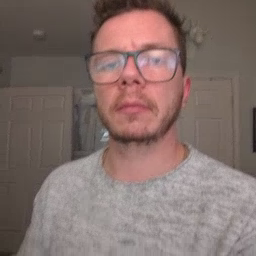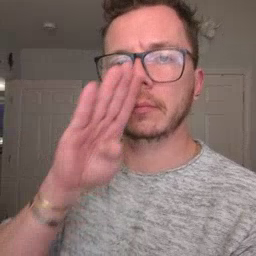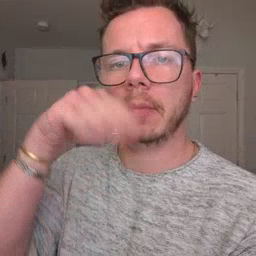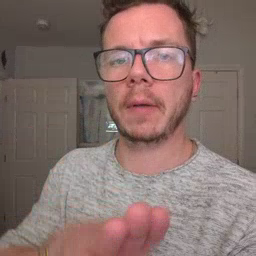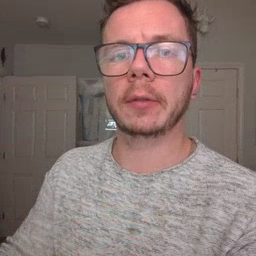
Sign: elephant